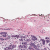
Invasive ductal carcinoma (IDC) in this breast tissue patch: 0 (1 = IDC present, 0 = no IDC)